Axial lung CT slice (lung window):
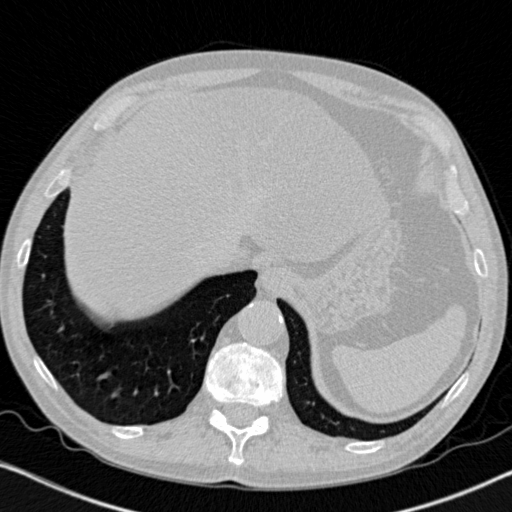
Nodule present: no